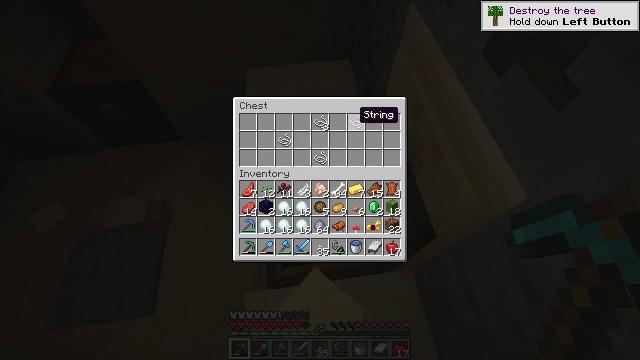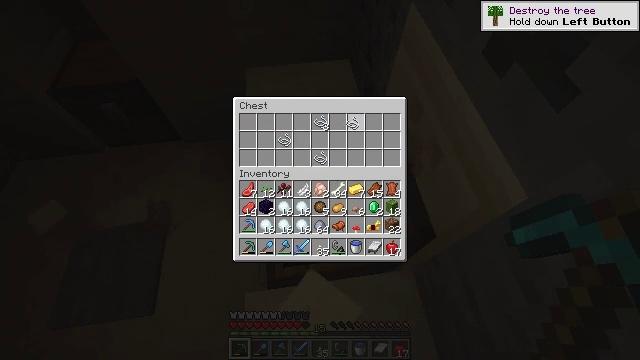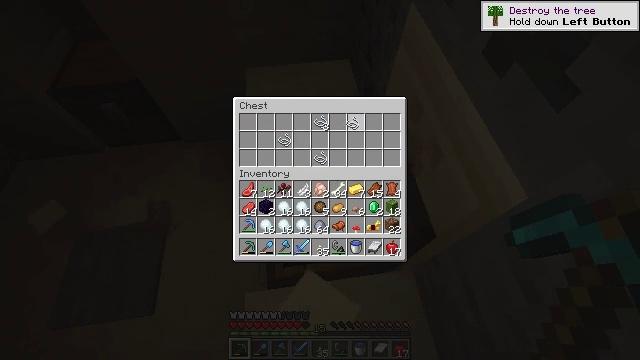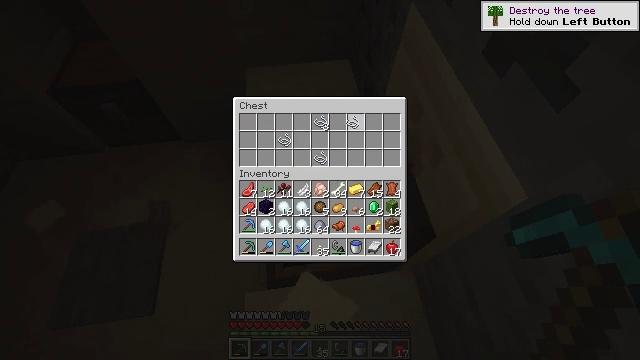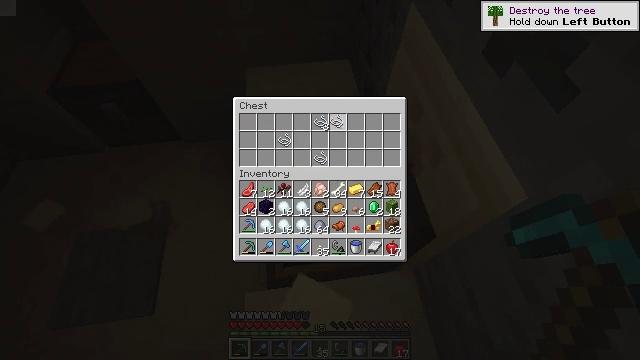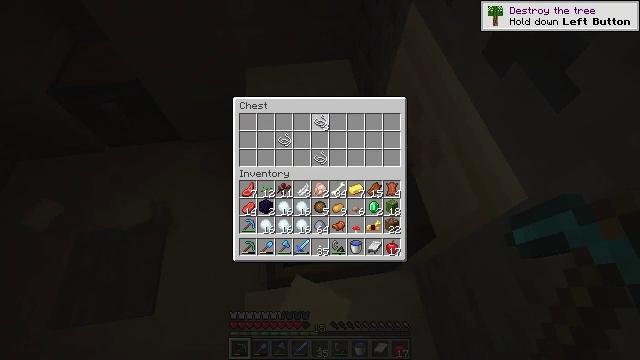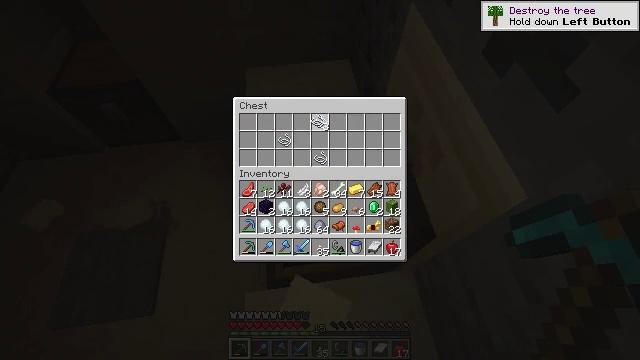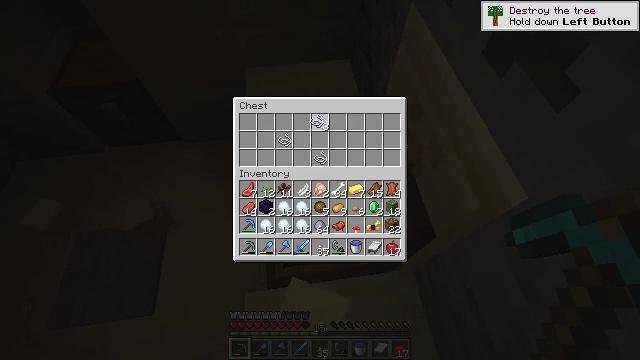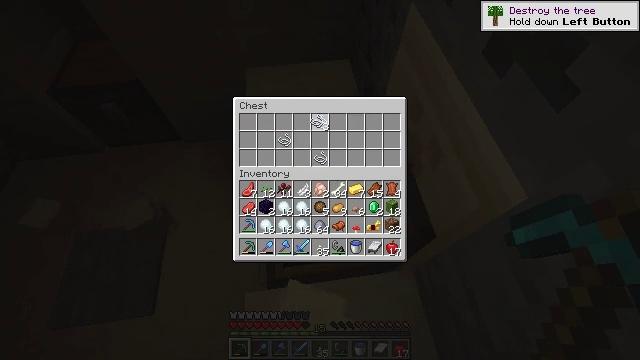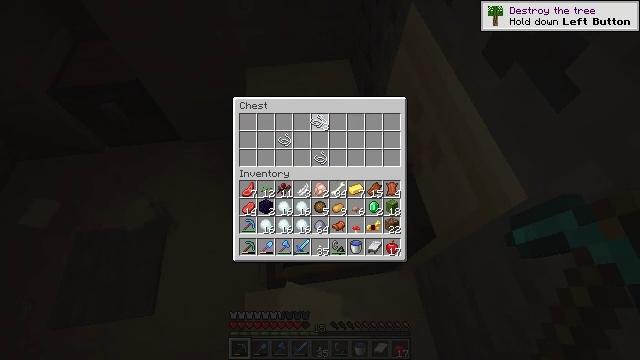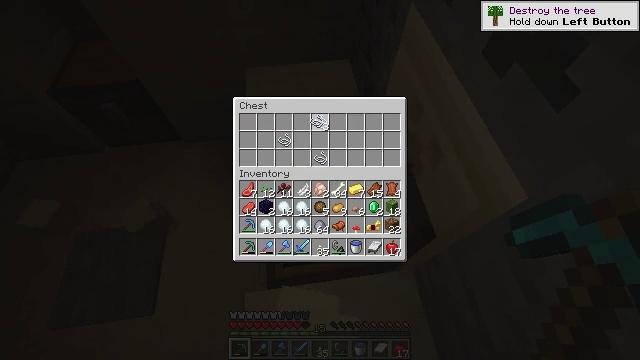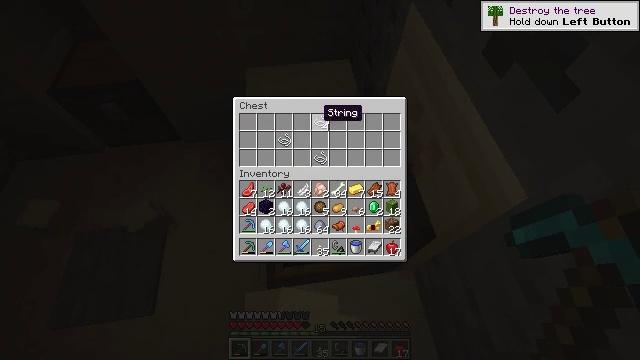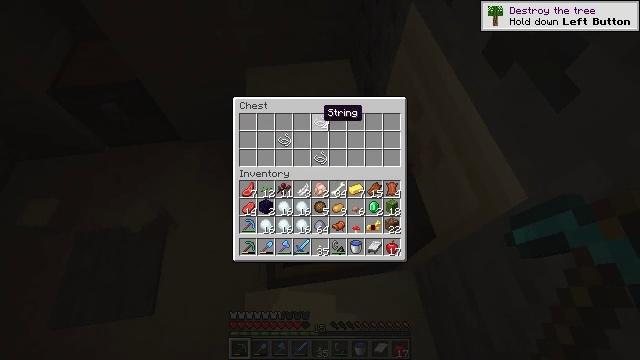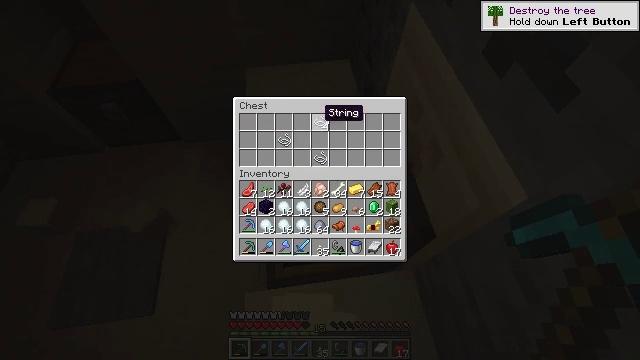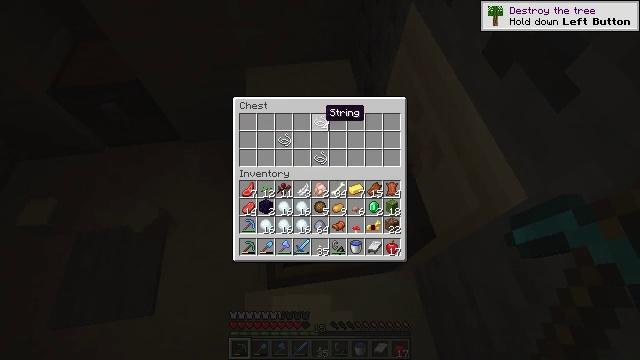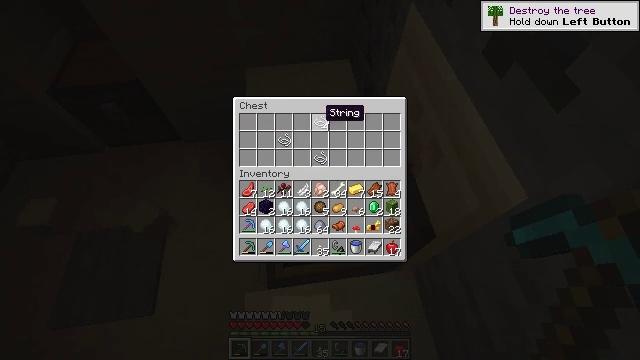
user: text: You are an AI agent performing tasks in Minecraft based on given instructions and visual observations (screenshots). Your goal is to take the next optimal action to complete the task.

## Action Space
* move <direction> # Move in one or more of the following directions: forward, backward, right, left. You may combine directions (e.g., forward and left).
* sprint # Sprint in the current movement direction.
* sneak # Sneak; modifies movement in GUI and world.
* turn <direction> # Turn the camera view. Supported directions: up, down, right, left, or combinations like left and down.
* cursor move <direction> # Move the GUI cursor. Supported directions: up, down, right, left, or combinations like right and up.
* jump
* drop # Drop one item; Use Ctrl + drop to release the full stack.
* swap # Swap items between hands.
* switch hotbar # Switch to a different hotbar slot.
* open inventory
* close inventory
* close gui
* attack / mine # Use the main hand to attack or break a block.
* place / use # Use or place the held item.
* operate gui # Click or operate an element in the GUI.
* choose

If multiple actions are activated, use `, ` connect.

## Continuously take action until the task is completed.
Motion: motion action
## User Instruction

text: Recycle the cut sandstone for building.
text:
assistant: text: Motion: operate gui
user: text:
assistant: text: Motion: operate gui
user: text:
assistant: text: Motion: operate gui
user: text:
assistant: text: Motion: cursor move left
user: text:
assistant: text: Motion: cursor move left
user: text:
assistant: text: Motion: no_op
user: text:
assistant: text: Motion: no_op
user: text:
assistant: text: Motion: operate gui
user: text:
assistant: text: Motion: operate gui
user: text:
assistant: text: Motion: operate gui
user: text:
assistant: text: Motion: no_op
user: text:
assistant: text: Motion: no_op
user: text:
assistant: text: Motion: no_op
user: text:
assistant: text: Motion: no_op
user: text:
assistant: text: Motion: no_op
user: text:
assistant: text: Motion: no_op
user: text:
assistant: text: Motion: operate gui
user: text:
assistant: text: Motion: operate gui
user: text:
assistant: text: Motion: no_op
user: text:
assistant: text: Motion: cursor move left and down
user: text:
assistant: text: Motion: cursor move left
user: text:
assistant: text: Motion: no_op
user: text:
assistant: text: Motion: no_op
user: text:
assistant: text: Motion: no_op
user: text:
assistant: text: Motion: operate gui
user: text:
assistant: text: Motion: operate gui
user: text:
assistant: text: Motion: operate gui
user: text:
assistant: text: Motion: no_op
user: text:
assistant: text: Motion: no_op
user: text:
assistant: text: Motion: no_op